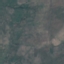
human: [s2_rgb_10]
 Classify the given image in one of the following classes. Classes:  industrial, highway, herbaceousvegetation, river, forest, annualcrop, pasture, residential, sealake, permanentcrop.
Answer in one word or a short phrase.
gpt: HerbaceousVegetation